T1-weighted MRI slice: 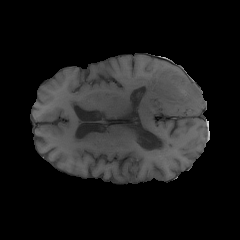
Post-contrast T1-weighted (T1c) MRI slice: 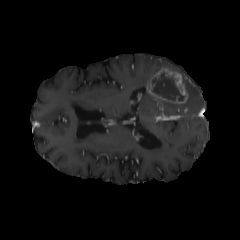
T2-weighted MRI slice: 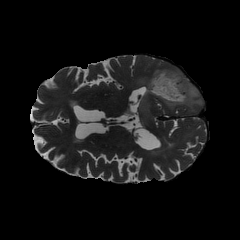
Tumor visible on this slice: yes